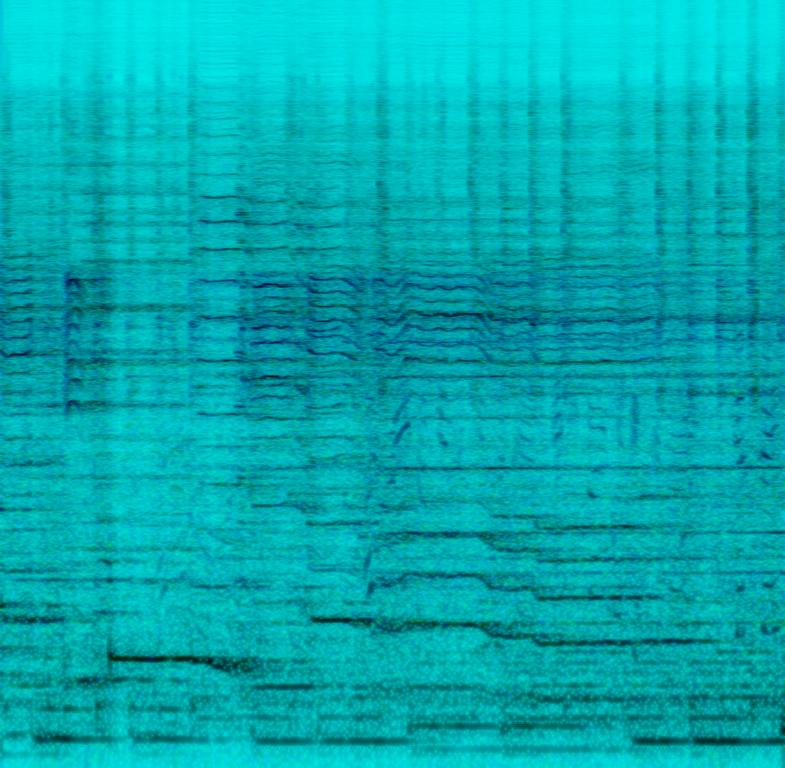
A child singer sings this passionate Latin melody. The song is slow tempo with steady drumming, tambourine percussions, a strong bass line and brass instruments playing countermelody. The song is spirited and passionate. The song has poor audio quality and has ambient crowd noises.